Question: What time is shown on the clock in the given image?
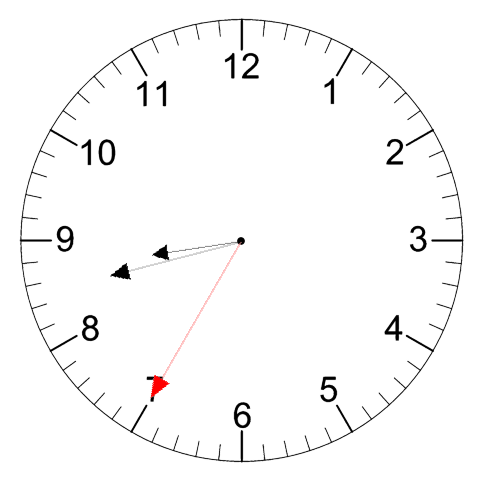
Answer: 08:42:35